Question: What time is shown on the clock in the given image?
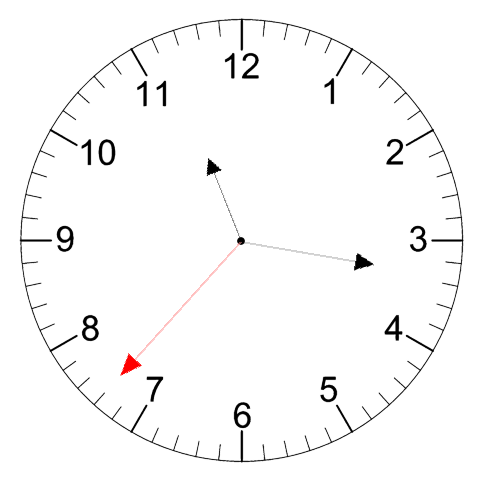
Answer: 11:16:37